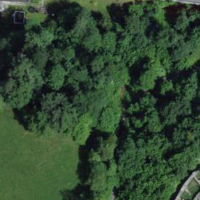
EUNIS habitat code: 41
Species observed at this site:
Asplenium scolopendrium